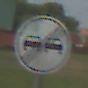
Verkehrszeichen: EndeUeberholverbot
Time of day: MorningAfternoon
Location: Outdoor (Nature)
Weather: PartlyCloudy
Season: NotSpecified
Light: Natural